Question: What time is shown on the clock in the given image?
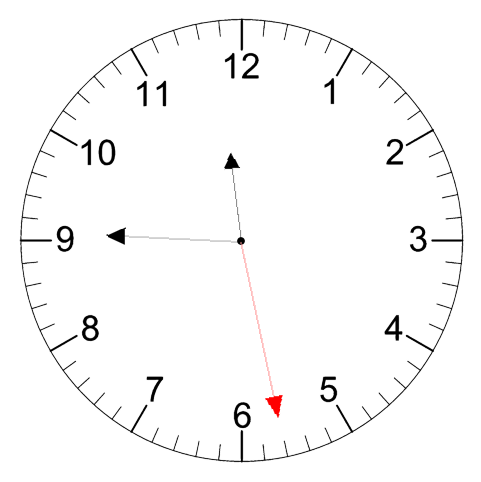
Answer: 11:45:28